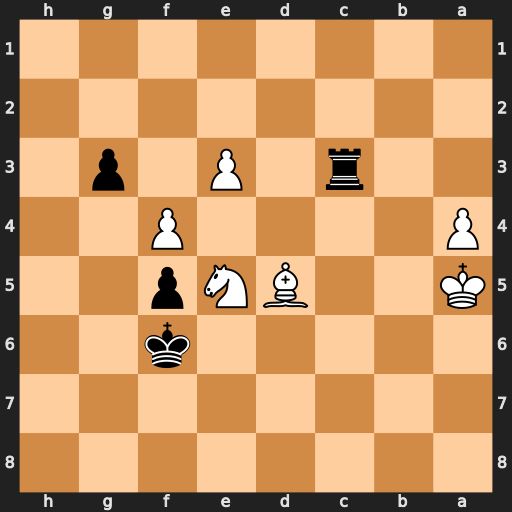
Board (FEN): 8/8/5k2/K2BNp2/P4P2/2r1P1p1/8/8
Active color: b
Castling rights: -
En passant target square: -
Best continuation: Rc5+ Kb6 Rxd5